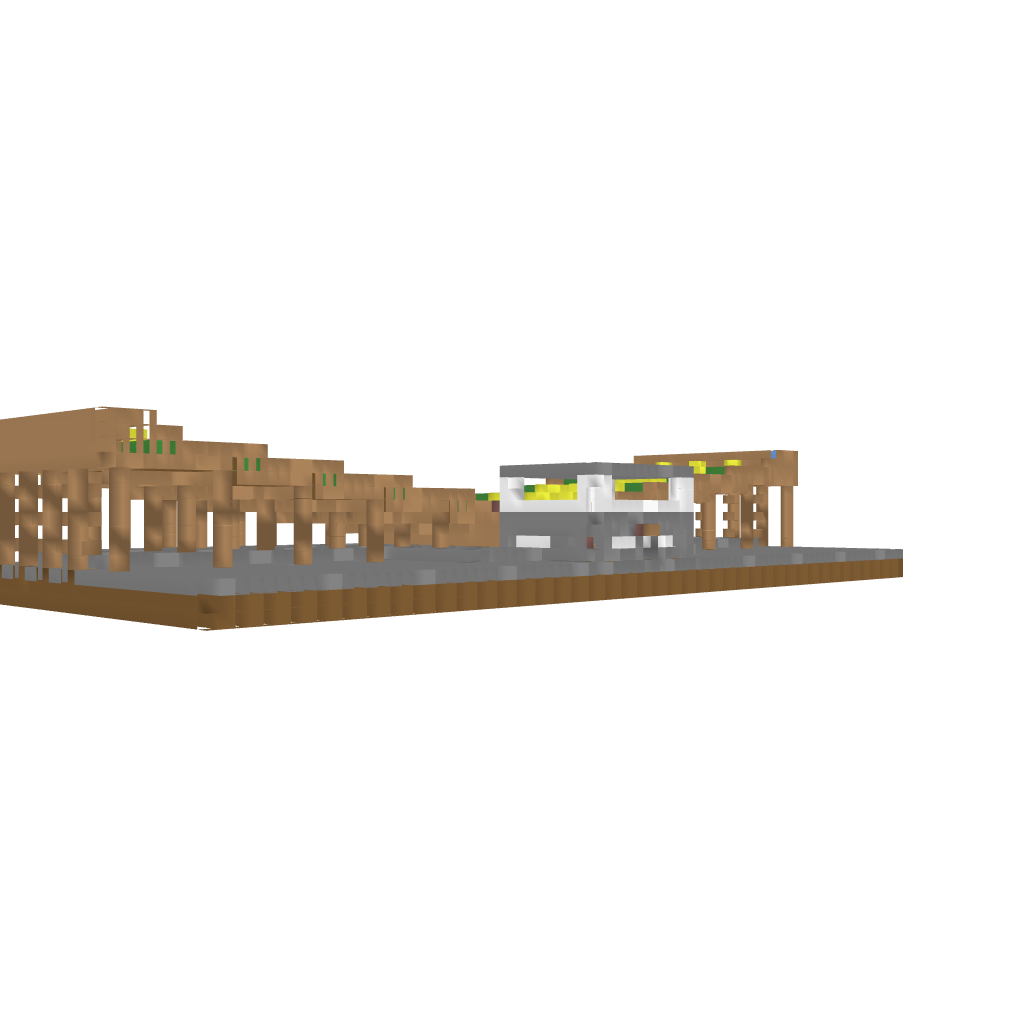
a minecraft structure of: AutoFarm bad low quality